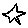
Label: star